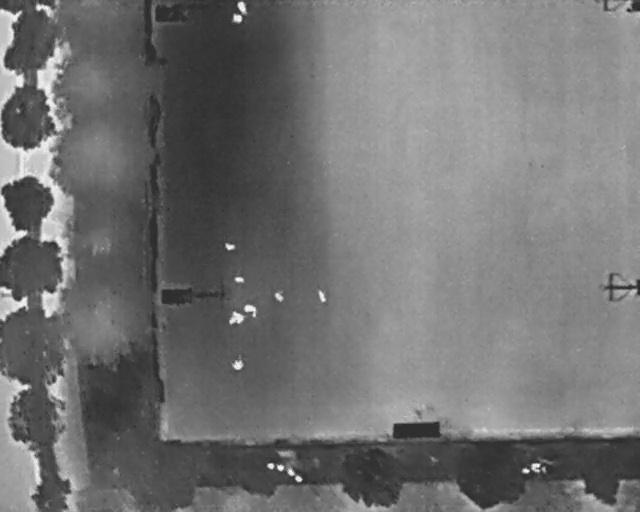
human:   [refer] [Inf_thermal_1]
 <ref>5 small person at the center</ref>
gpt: <box>[[35, 46, 37, 49, 2], [36, 53, 37, 55, 2], [49, 57, 51, 58, 159], [42, 56, 44, 58, 27], [35, 61, 36, 63, 132]]</box>

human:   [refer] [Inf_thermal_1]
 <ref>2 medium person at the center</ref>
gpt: <box>[[37, 59, 40, 62, 2], [36, 60, 38, 63, 129]]</box>